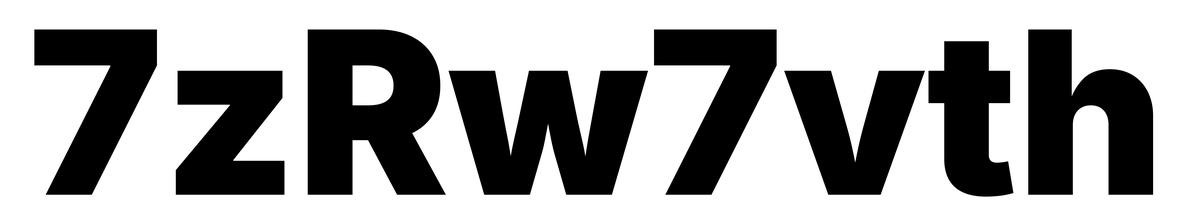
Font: Inter_Black